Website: crate-barrel
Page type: billing-address
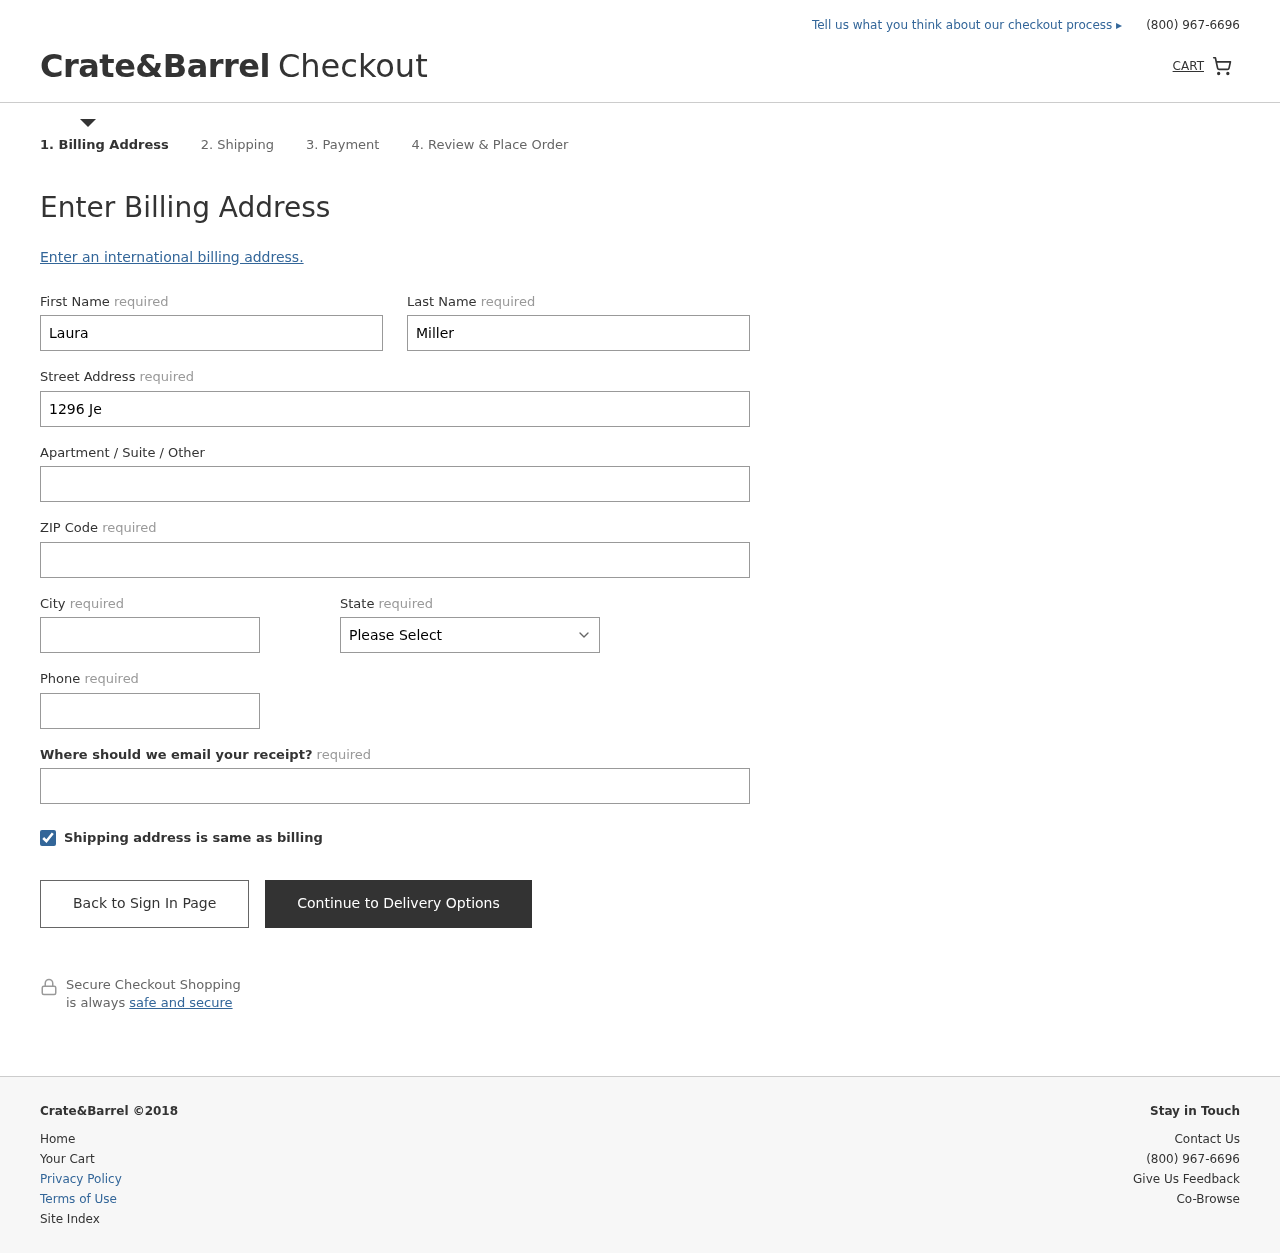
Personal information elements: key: PII_STATE
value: New Jersey
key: PII_FIRSTNAME
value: Laura
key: PII_LASTNAME
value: Miller
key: PII_STREET
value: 1296 Jerry Lights Apt. 165
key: PII_POSTCODE
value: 77976
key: PII_CITY
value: Lake Jessica
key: PII_PHONE
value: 7333456956
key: PII_EMAIL
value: laura.miller@yahoo.com